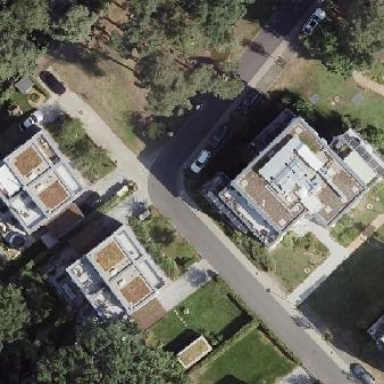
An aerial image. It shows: White apartments building.